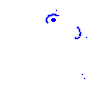
Particle: proton